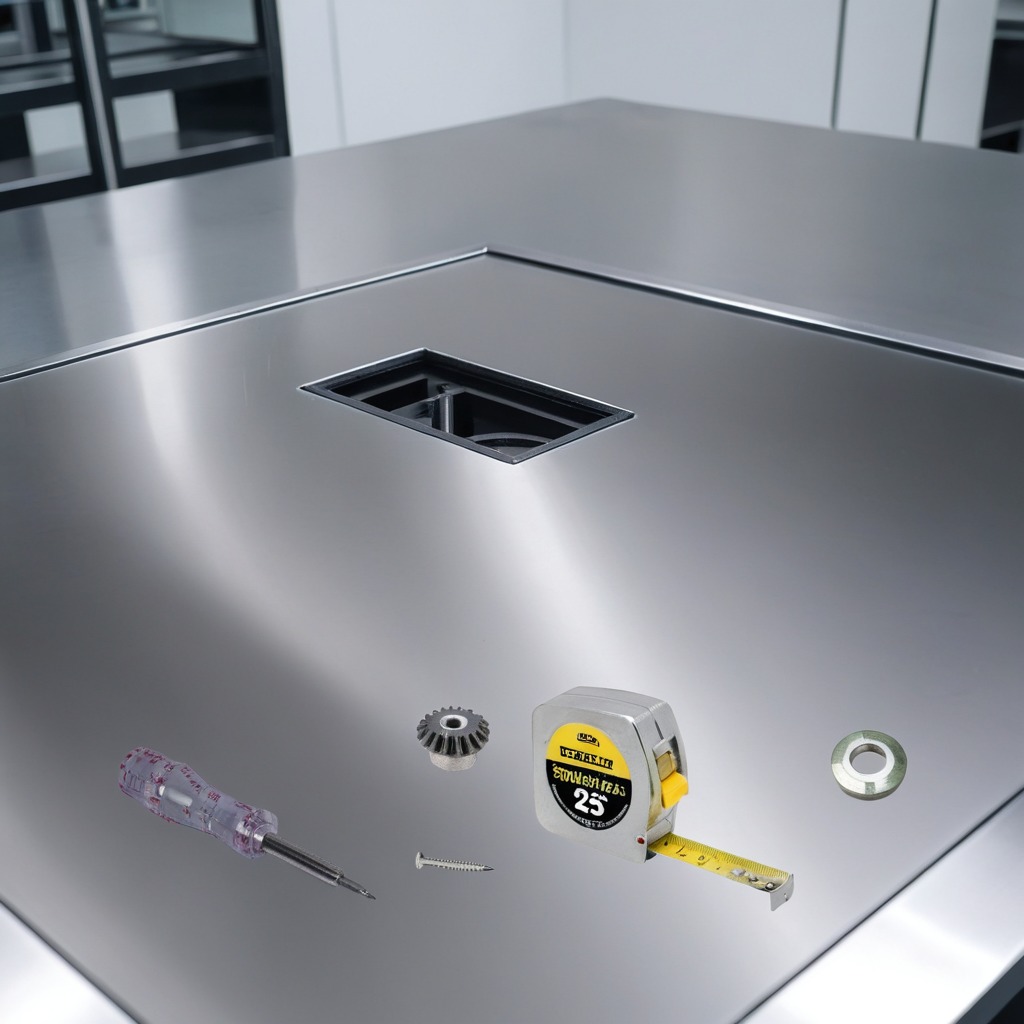
A gear with teeth, a flat metal washer, a measuring tape, a metal machine screw, and a screwdriver are lying on a stainless steel table in a high-end prototyping lab.